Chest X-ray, AP view. Patient: 49 years old, sex M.
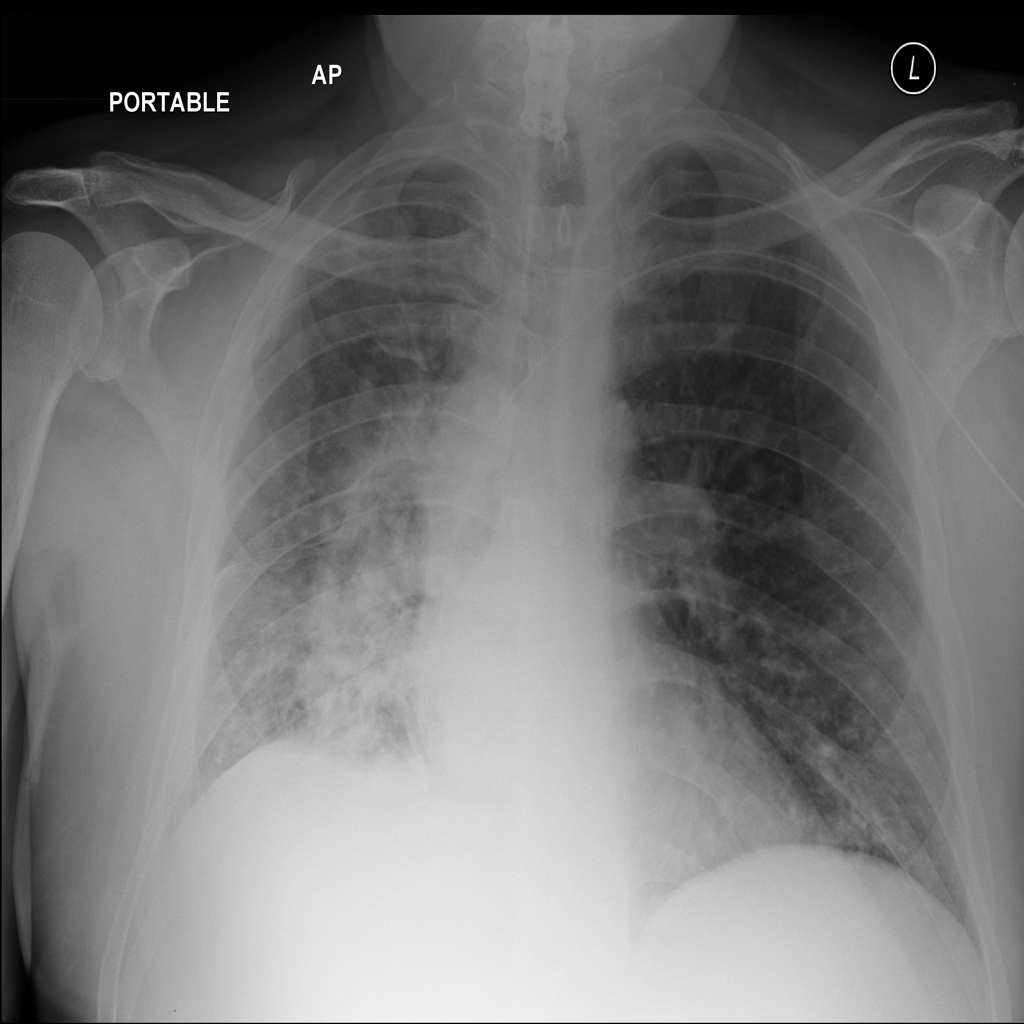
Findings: Infiltration